Question: I would expect the following code:
'''
Dim i = 7, j = 5
Dim expr As Expression(Of Func(Of Integer)) = Function() i << j
'''
to produce an expression tree of 'LambdaExpression' with a single operation between the two variables 'i' and 'j'. Instead, the expression tree contains an additional bitwise '&' operation against '31', as can be seen in the following DebugView:
'''
.Lambda #Lambda1<System.Func'1[System.Int32]>() {
.Constant<_visualizerTests.VB.Module1+_Closure$__0-0>(_visualizerTests.VB.Module1+_Closure$__0-0).$VB$Local_i << (.Constant<_visualizerTests.VB.Module1+_Closure$__0-0>(_visualizerTests.VB.Module1+_Closure$__0-0).$VB$Local_j &
31)
}
'''
or, <URL>:

The same operation gets introduced when a right-shift is used.
The C# compiler doesn't seem to have the same behavior -- neither left-shift nor right-shift operators cause the compiler to introduce any additional operations.
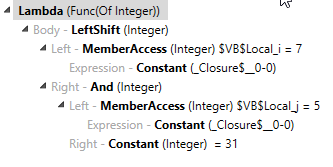
Answer: From the <URL>:
> To prevent a shift by more bits than the result can hold, Visual Basic masks the value of 'amount' with a size mask that corresponds to the data type of 'pattern'. The binary 'AND' of these values is used for the shift amount.